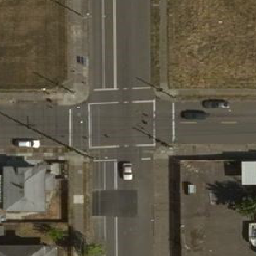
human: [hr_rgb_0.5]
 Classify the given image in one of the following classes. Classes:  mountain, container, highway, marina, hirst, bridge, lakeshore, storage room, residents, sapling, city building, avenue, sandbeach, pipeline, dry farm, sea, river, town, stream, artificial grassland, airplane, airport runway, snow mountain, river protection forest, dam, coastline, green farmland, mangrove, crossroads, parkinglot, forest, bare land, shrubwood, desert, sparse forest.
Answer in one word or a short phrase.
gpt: crossroads